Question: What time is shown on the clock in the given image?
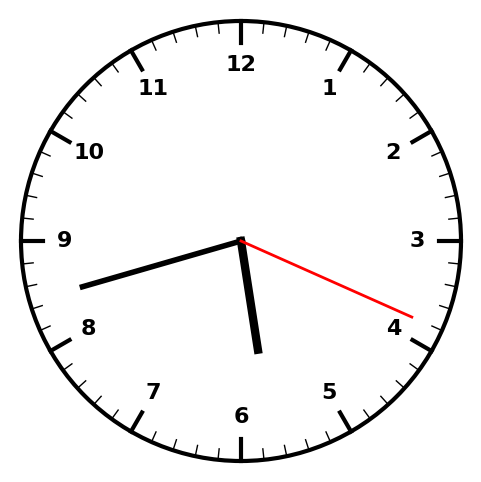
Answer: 05:42:19